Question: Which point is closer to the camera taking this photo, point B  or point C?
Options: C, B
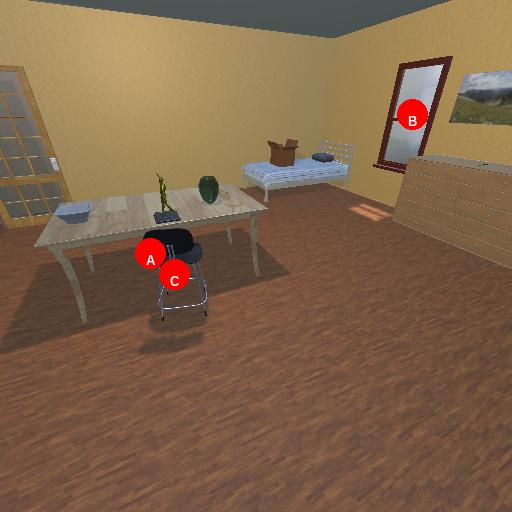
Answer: C